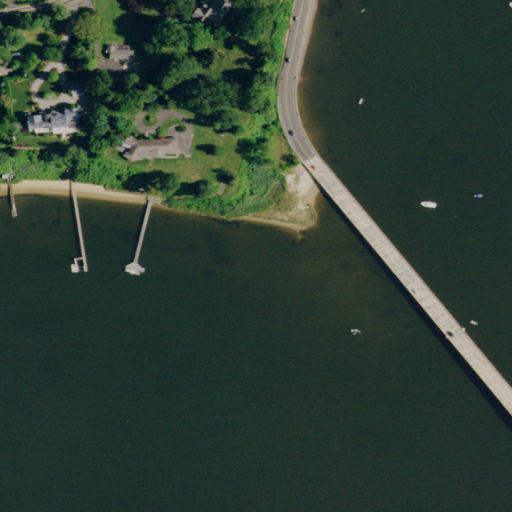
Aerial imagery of cape in New Jersey named Locust Point containing open water, open development, low intensity development, medium intensity development, mixed forest, herbaceous wetlands, grassland, and high intensity development